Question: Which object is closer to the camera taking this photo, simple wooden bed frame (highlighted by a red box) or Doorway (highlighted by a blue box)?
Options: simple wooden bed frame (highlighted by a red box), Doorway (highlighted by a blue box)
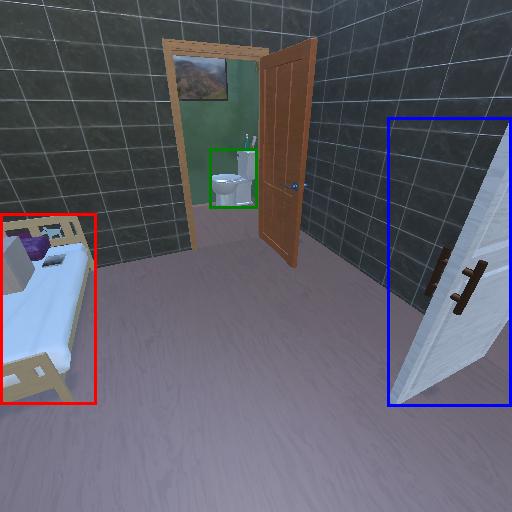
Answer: simple wooden bed frame (highlighted by a red box)